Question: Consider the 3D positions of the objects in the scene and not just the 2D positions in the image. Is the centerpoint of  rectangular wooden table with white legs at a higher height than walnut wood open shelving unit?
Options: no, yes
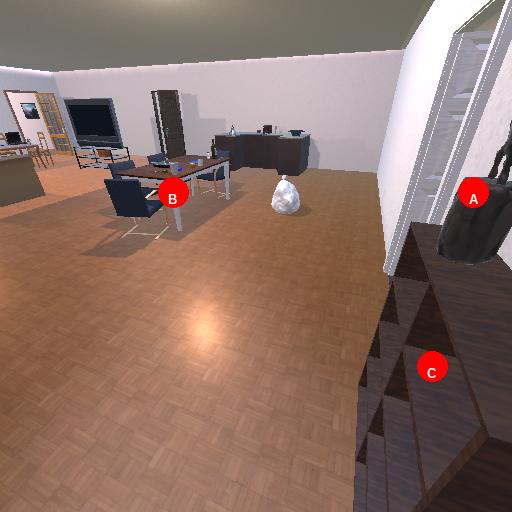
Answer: no